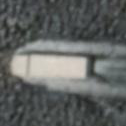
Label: civil